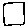
Label: square